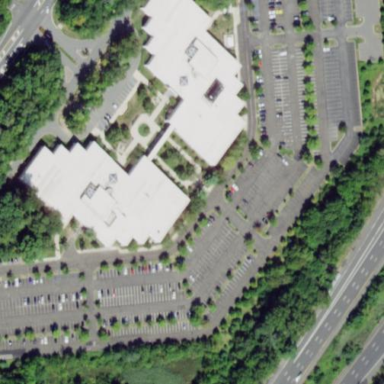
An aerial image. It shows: Office building.